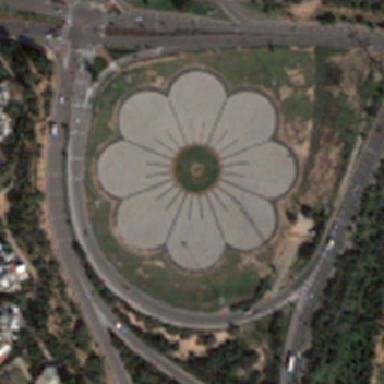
The grey road surrounded a petal square .